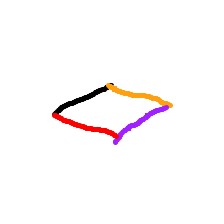
Shape: rhombus